一年级 · 算术
找规律, 填一填。

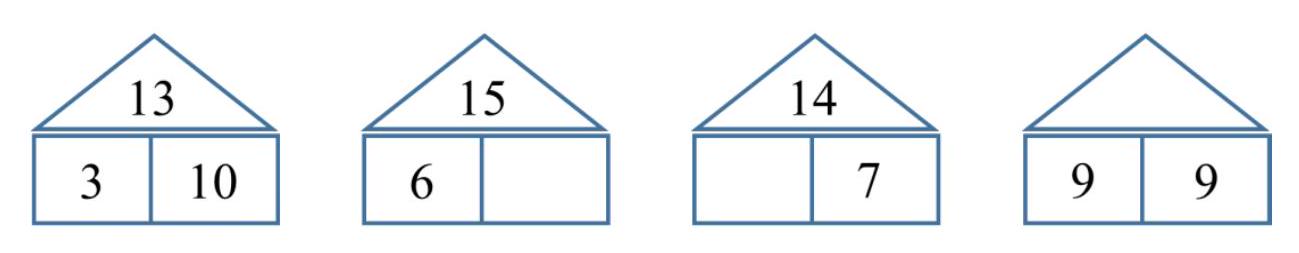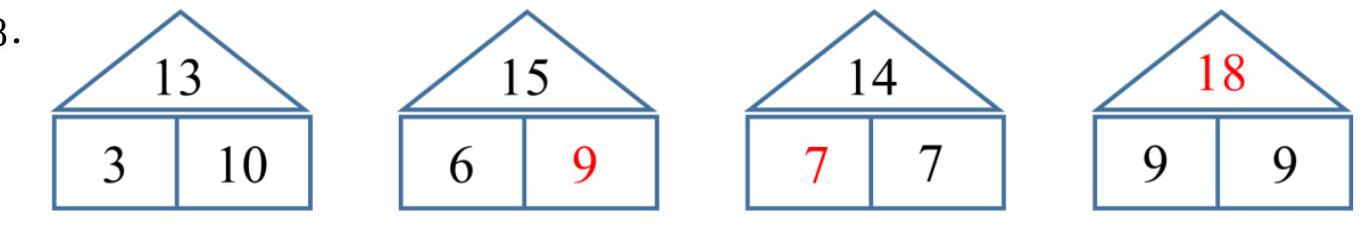
答案: 详解